Question: I am trying to create a sprite mixin, based on the <URL>.
The trouble is that the image is loading multiple times. One for each unique call of the image (so each new class name that refers to the sprite)
Here is the SCSS I am using. First we call the compass mixins:
'''
$sprite-default-size:29px;
@import "compass/utilities/sprites/sprite-img";
'''
Then I create my own mixin, designed to accept a column of images, with hover states to the right of each image:
'''
$icons: "/assets/icons/socialMediaSprite.png";
@mixin verticalHoverSprite($row){
@include sprite-img("/assets/icons/socialMediaSprite.png",1,$row);
&:hover{
@include sprite-img($icons,2, $row);
}
}
'''
The I use the apply the mixins to each required class:
'''
.socialMediaLink{
@include verticalHoverSprite(1);
&.facebook{
@include verticalHoverSprite(2);
}
&.twitter{
@include verticalHoverSprite(3);
}
}
'''
Here is the HTML I am attaching the images to:
'''
<span class="socialMediaLink"></span>
<span class="facebook socialMediaLink"></span>
<span class="twitter socialMediaLink"></span>
'''
---
Screen shot from Chrome network panel, which shows the image loading three times:

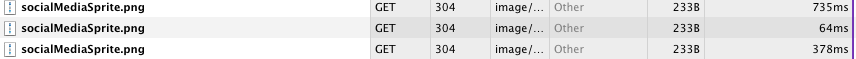
Answer: Check that caching is not disabled in your browser (it can be disabled from about v17).
Another idea is you include your image only once:
'''
background: url(yourimage.png) no-repeat;
'''
And then only change it's position with CSS without including the image again:
'''
background-position: 0px 100px;
'''
I guess you are trying to do this way I would just suggest not to include the image for every class, change only the position.